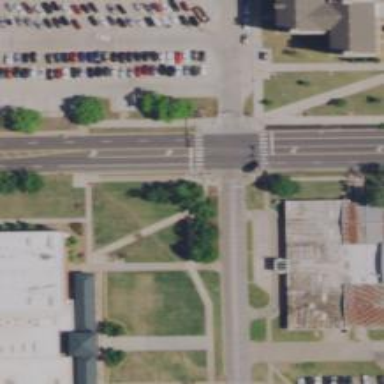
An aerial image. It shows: Secondary road with separate asphalt sidewalk.